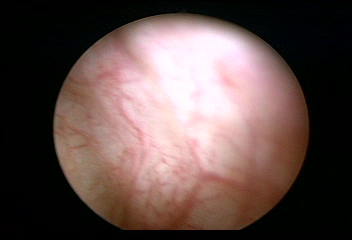
Modality: WLC
Class: Normal mucosa
Bladder cancer association: No